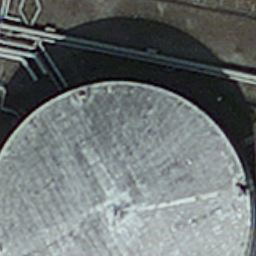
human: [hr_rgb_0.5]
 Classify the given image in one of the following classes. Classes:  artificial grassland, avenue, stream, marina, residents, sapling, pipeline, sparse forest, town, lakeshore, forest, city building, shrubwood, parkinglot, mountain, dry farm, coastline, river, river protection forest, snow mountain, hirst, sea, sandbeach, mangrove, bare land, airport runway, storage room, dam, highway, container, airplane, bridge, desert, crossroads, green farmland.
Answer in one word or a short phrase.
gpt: storage room